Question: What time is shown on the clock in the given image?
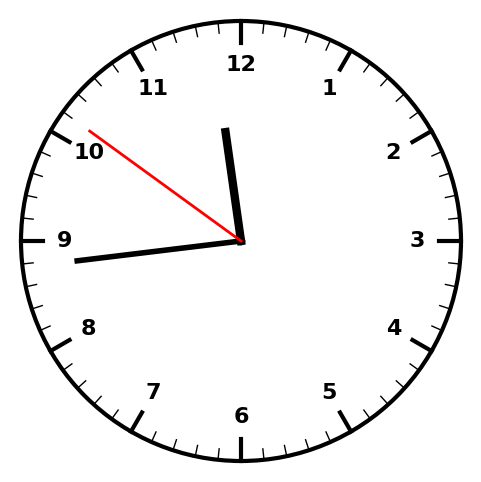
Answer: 11:43:51